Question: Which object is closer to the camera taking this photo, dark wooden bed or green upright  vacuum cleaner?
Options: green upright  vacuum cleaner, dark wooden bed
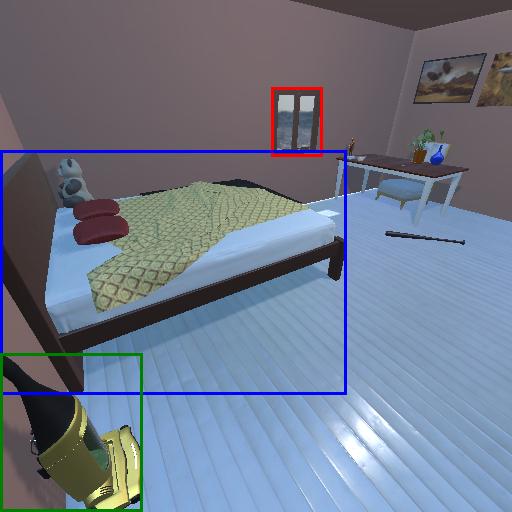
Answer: green upright  vacuum cleaner